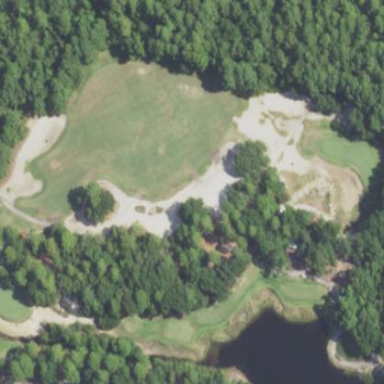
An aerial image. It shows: Sandy area is golf bunker.